Field crop: maize
Growth stage: 2
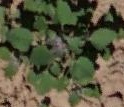
Species: chenopodium